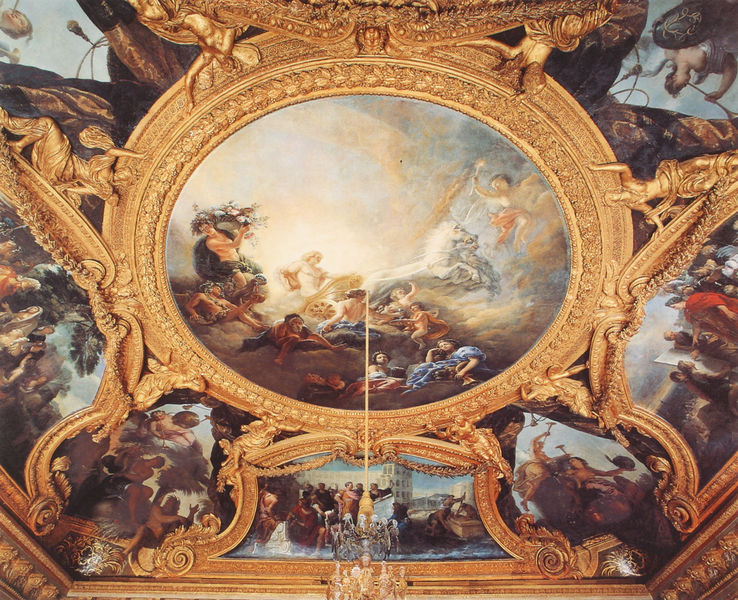
Titel: Versailles, Deckenmalerei im Thronsaal
Künstler: Charles de la Fosse
Standort: Versailles (EU - F)
Schlagwörter: blau, gemälde, himmel, kampf, mann, nackt, frauen, menschen, blumen, frau, szene, gebäude, fest, malerei, wand, barock, bibel, rahmen, innenraum, öl, natur, kirche, gold, decke, girlande, pferd, rund, engel, figuren, wagen, kuppel, krieg, palace, floral, musikinstrument, picture, kronleuchter, leuchter, lüster, stuck, schild, gewölbe, vergoldet, stern, fraue, allegorie, fries, statuen, voluten, malerisch, dekce, blitz, bacchus, mythos, deckengemälde, fresko, schnecken, amor, fackel, fot, helios, deckenmalerei, synagoge, apostel, tableau, krief, chandelier, or, sealing, rememberance, chandlier